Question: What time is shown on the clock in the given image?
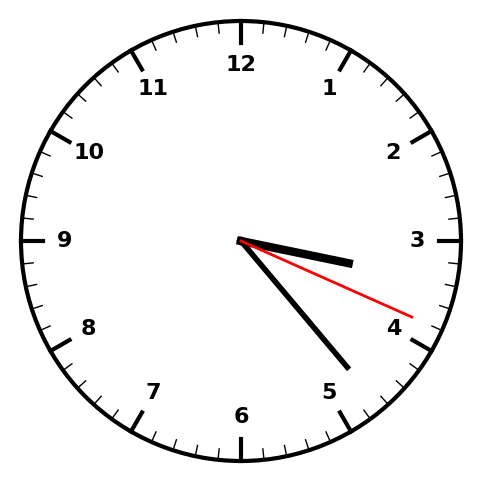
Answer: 03:23:19